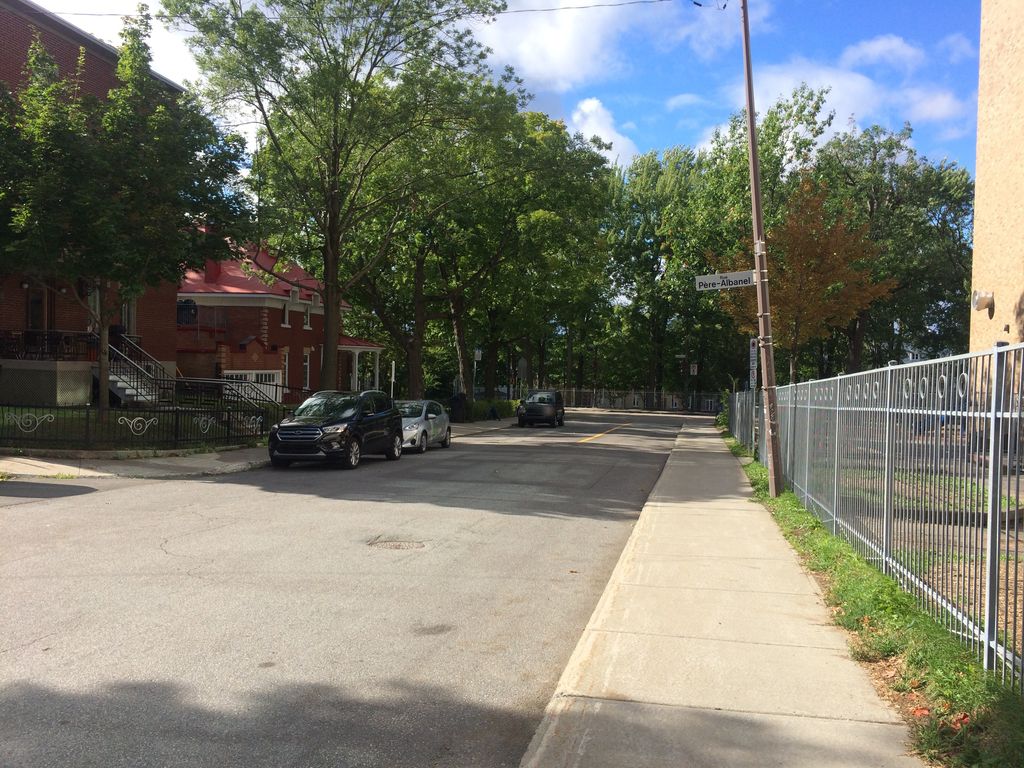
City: quebec_city